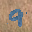
Label: 9